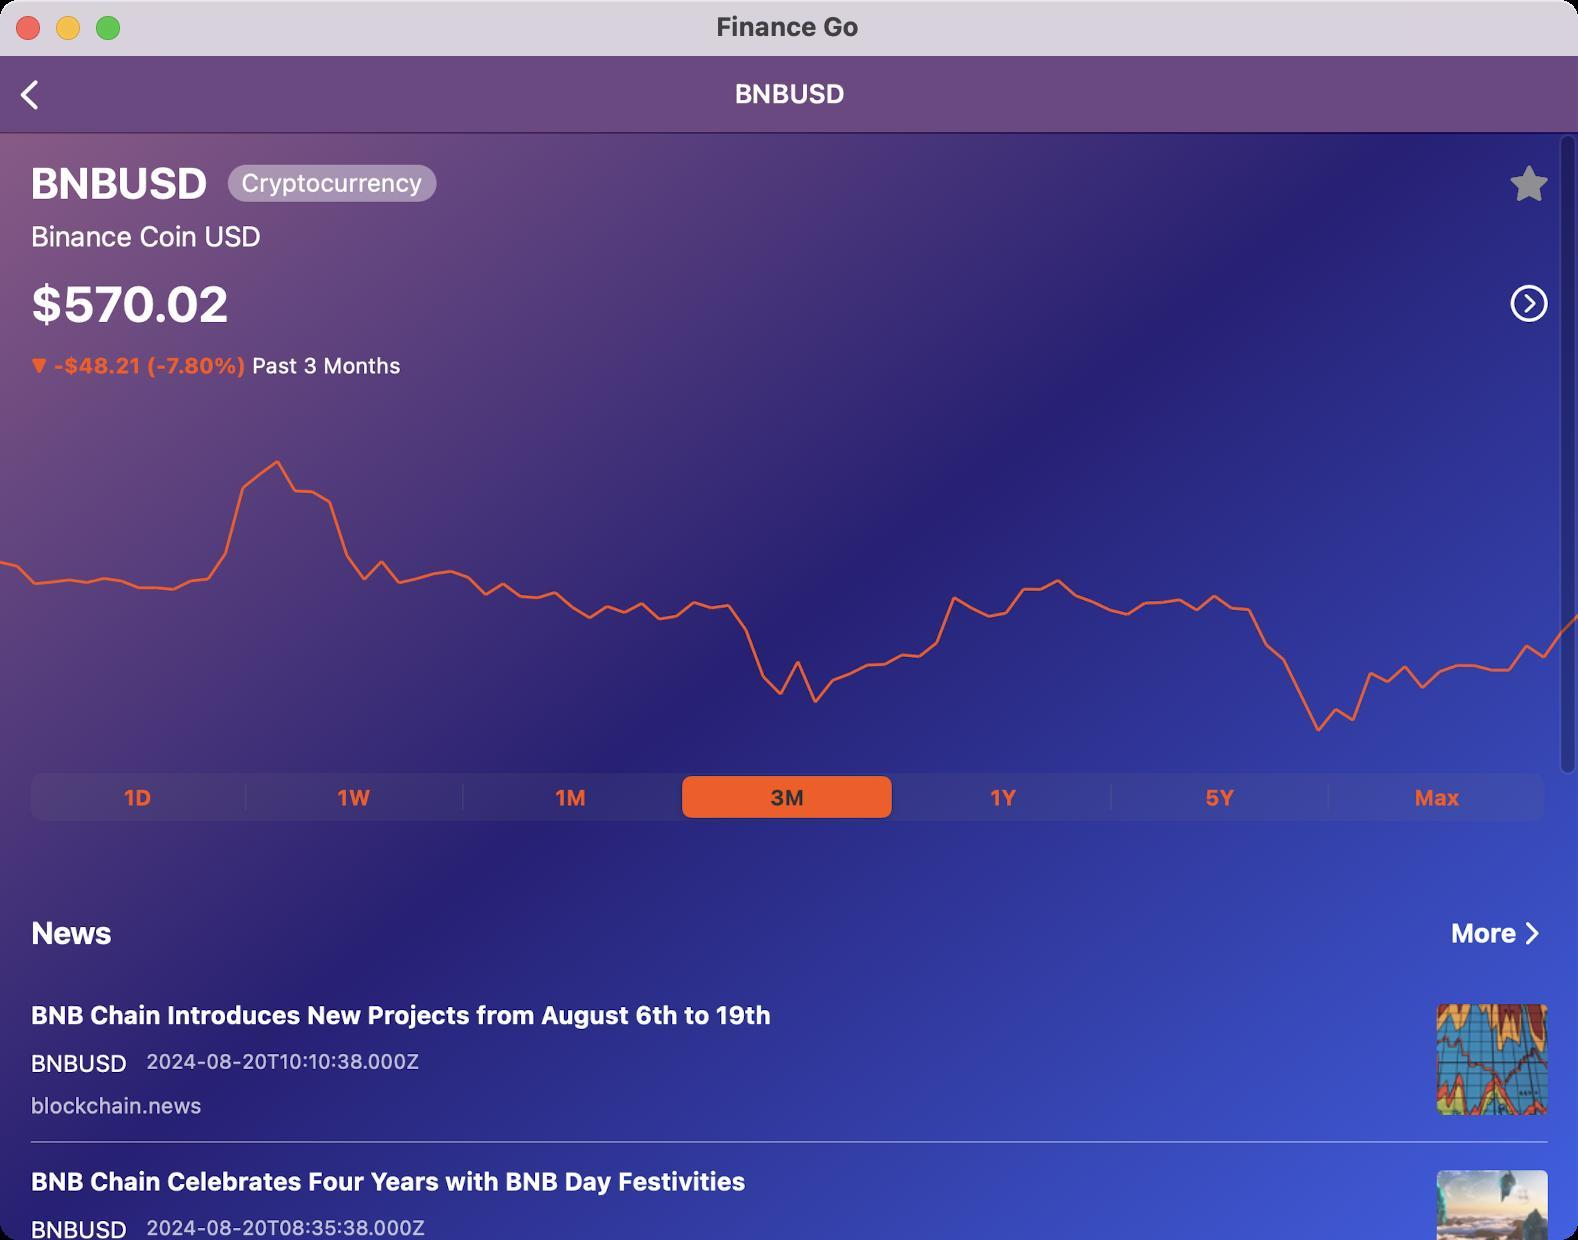
Accessibility tree:
{"name": "Finance_Go", "role": "AXWindow", "description": null, "role_description": "standard window", "value": null, "position": "352.00;95.00", "size": "789;620", "children": [{"name": null, "role": "AXGroup", "description": null, "role_description": "group", "value": null, "position": "0.00;0.00", "size": "789;620", "children": [{"name": null, "role": "AXGroup", "description": null, "role_description": "group", "value": null, "position": "0.00;0.00", "size": "789;621", "children": [{"name": null, "role": "AXGroup", "description": null, "role_description": "group", "value": null, "position": "0.00;0.00", "size": "789;621", "children": [{"name": null, "role": "AXGroup", "description": null, "role_description": "Nav bar", "value": null, "position": "0.00;27.72", "size": "789;38", "children": [{"name": null, "role": "AXButton", "description": "Back", "role_description": "back button", "value": null, "position": "0.00;30.03", "size": "34;34", "children": []}, {"name": null, "role": "AXHeading", "description": "BNBUSD", "role_description": "heading", "value": null, "position": "367.29;39.27", "size": "55;16", "children": []}]}, {"name": null, "role": "AXGroup", "description": null, "role_description": "group", "value": null, "position": "0.00;0.00", "size": "789;621", "children": [{"name": null, "role": "AXGroup", "description": null, "role_description": "group", "value": null, "position": "0.00;0.00", "size": "789;621", "children": [{"name": null, "role": "AXGroup", "description": null, "role_description": "table", "value": null, "position": "0.00;0.00", "size": "789;621", "children": [{"name": null, "role": "AXGroup", "description": null, "role_description": "group", "value": "", "position": "0.00;66.22", "size": "789;351", "children": [{"name": null, "role": "AXStaticText", "description": "BNBUSD, Binance Coin USD, $570.02, ▼ -$48.21 (-7.80%) Past 3 Months, Cryptocurrency", "role_description": "text", "value": "", "position": "0.00;66.22", "size": "789;351", "children": []}, {"name": null, "role": "AXHeading", "description": "Line Chart. 1 dataset. DataSet", "role_description": "heading", "value": null, "position": "0.00;194.04", "size": "789;185", "children": []}, {"name": null, "role": "AXTabGroup", "description": null, "role_description": "tab group", "value": null, "position": "15.40;386.54", "size": "758;24", "children": [{"name": null, "role": "AXRadioButton", "description": "1D", "role_description": "tab", "value": 0, "position": "15.40;386.54", "size": "107;24", "children": []}, {"name": null, "role": "AXRadioButton", "description": "1W", "role_description": "tab", "value": 0, "position": "123.20;386.54", "size": "108;24", "children": []}, {"name": null, "role": "AXRadioButton", "description": "1M", "role_description": "tab", "value": 0, "position": "231.77;386.54", "size": "107;24", "children": []}, {"name": null, "role": "AXRadioButton", "description": "3M", "role_description": "tab", "value": 1, "position": "339.57;386.54", "size": "108;24", "children": []}, {"name": null, "role": "AXRadioButton", "description": "1Y", "role_description": "tab", "value": 0, "position": "448.14;386.54", "size": "107;24", "children": []}, {"name": null, "role": "AXRadioButton", "description": "5Y", "role_description": "tab", "value": 0, "position": "555.94;386.54", "size": "108;24", "children": []}, {"name": null, "role": "AXRadioButton", "description": "Max", "role_description": "tab", "value": 0, "position": "664.51;386.54", "size": "108;24", "children": []}]}, {"name": null, "role": "AXButton", "description": "icon star", "role_description": "button", "value": null, "position": "755.37;82.39", "size": "18;18", "children": []}, {"name": null, "role": "AXButton", "description": "button right arrow circle", "role_description": "button", "value": null, "position": "755.37;142.45", "size": "18;18", "children": []}]}, {"name": null, "role": "AXGroup", "description": null, "role_description": "group", "value": "", "position": "0.00;417.34", "size": "789;28", "children": [{"name": null, "role": "AXStaticText", "description": " ", "role_description": "text", "value": "", "position": "0.00;417.34", "size": "789;28", "children": []}]}, {"name": null, "role": "AXGroup", "description": null, "role_description": "group", "value": "", "position": "0.00;445.06", "size": "789;43", "children": [{"name": null, "role": "AXStaticText", "description": "News", "role_description": "text", "value": "", "position": "0.00;445.06", "size": "789;43", "children": []}, {"name": null, "role": "AXButton", "description": "More", "role_description": "button", "value": null, "position": "725.34;454.30", "size": "33;25", "children": []}]}, {"name": null, "role": "AXGroup", "description": null, "role_description": "group", "value": "", "position": "0.00;488.18", "size": "789;83", "children": [{"name": null, "role": "AXStaticText", "description": "BNB Chain Introduces New Projects from August 6th to 19th, BNBUSD, blockchain.news, 2024-08-20T10:10:38.000Z", "role_description": "text", "value": "", "position": "0.00;488.18", "size": "789;83", "children": []}]}, {"name": null, "role": "AXGroup", "description": null, "role_description": "group", "value": "", "position": "0.00;571.34", "size": "789;83", "children": [{"name": null, "role": "AXStaticText", "description": "BNB Chain Celebrates Four Years with BNB Day Festivities, BNBUSD, blockchain.news, 2024-08-20T08:35:38.000Z", "role_description": "text", "value": "", "position": "0.00;571.34", "size": "789;83", "children": []}]}]}]}]}]}]}]}, {"name": null, "role": "AXButton", "description": null, "role_description": "close button", "value": null, "position": "7.00;6.00", "size": "14;16", "children": []}, {"name": null, "role": "AXButton", "description": null, "role_description": "full screen button", "value": null, "position": "47.00;6.00", "size": "14;16", "children": [{"name": null, "role": "AXGroup", "description": null, "role_description": "group", "value": null, "position": "47.00;6.00", "size": "14;16", "children": [{"name": null, "role": "AXGroup", "description": null, "role_description": "group", "value": null, "position": "47.00;6.00", "size": "14;16", "children": []}]}]}, {"name": null, "role": "AXButton", "description": null, "role_description": "minimize button", "value": null, "position": "27.00;6.00", "size": "14;16", "children": []}, {"name": null, "role": "AXStaticText", "description": null, "role_description": "text", "value": "Finance Go", "position": "356.00;5.00", "size": "76;16", "children": []}]}